Question: I have a Rails 3.2.19 app which has the following class:
'''
class Item < ActiveRecord::Base
serialize :mig_serializer_frag, Hash
'''
I have an after_save callback block that looks like this:
'''
after_save do
a={}
a[:name]="Jon"
a[:last_name]="Johnson"
self.update_column(:mig_serializer_frag, a)
end
'''
looking at the sql, it produces:
'''
SQL (0.4ms) UPDATE 'items' SET 'mig_serializer_frag' = '---
- :name
- Jon
','---
- :last_name
- Johnson
' WHERE 'items'.'id' = 1
(0.7ms) ROLLBACK
ActiveRecord::StatementInvalid: Mysql2::Error: You have an error in your SQL syntax; check the manual that corresponds to your MySQL server version for the right syntax to use near ''---
- :last_name
- Johnson
' WHERE 'items'.'id' = 1' at line 1: UPDATE 'items' SET 'mig_serializer_frag' = '---
- :name
- Jon
','---
- :last_name
- Johnson
' WHERE 'items'.'id' = 1
from /Users/jt/.rvm/gems/ruby-2.1.2/gems/activerecord-3.2.19/lib/active_record/connection_adapters/abstract_mysql_adapter.rb:245:in 'query'
'''
I clearly see the error but am I not fully understading what a serialize Hash should be. I thought it was a YAML representation which when brought out of db becomes a Hash. Why would rails generate this update statement and how do I fix it?
## edit #1

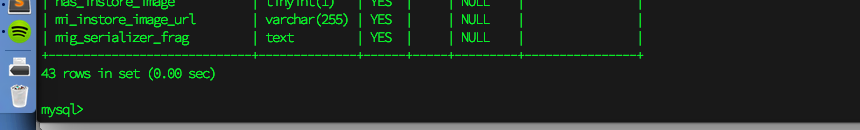
Answer: I'm pretty sure that the problem is 'update_column' rather than anything else in your code. 'update_column' doesn't work with serialized attributes as documented in the <URL>.
If you need to set the value 'after_save' you might have to convert to yaml yourself:
'''
self.update_column(:mig_serializer_frag, a.to_yaml)
'''